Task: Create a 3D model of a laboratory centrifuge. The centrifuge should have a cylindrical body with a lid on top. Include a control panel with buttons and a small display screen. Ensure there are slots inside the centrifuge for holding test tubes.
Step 469:
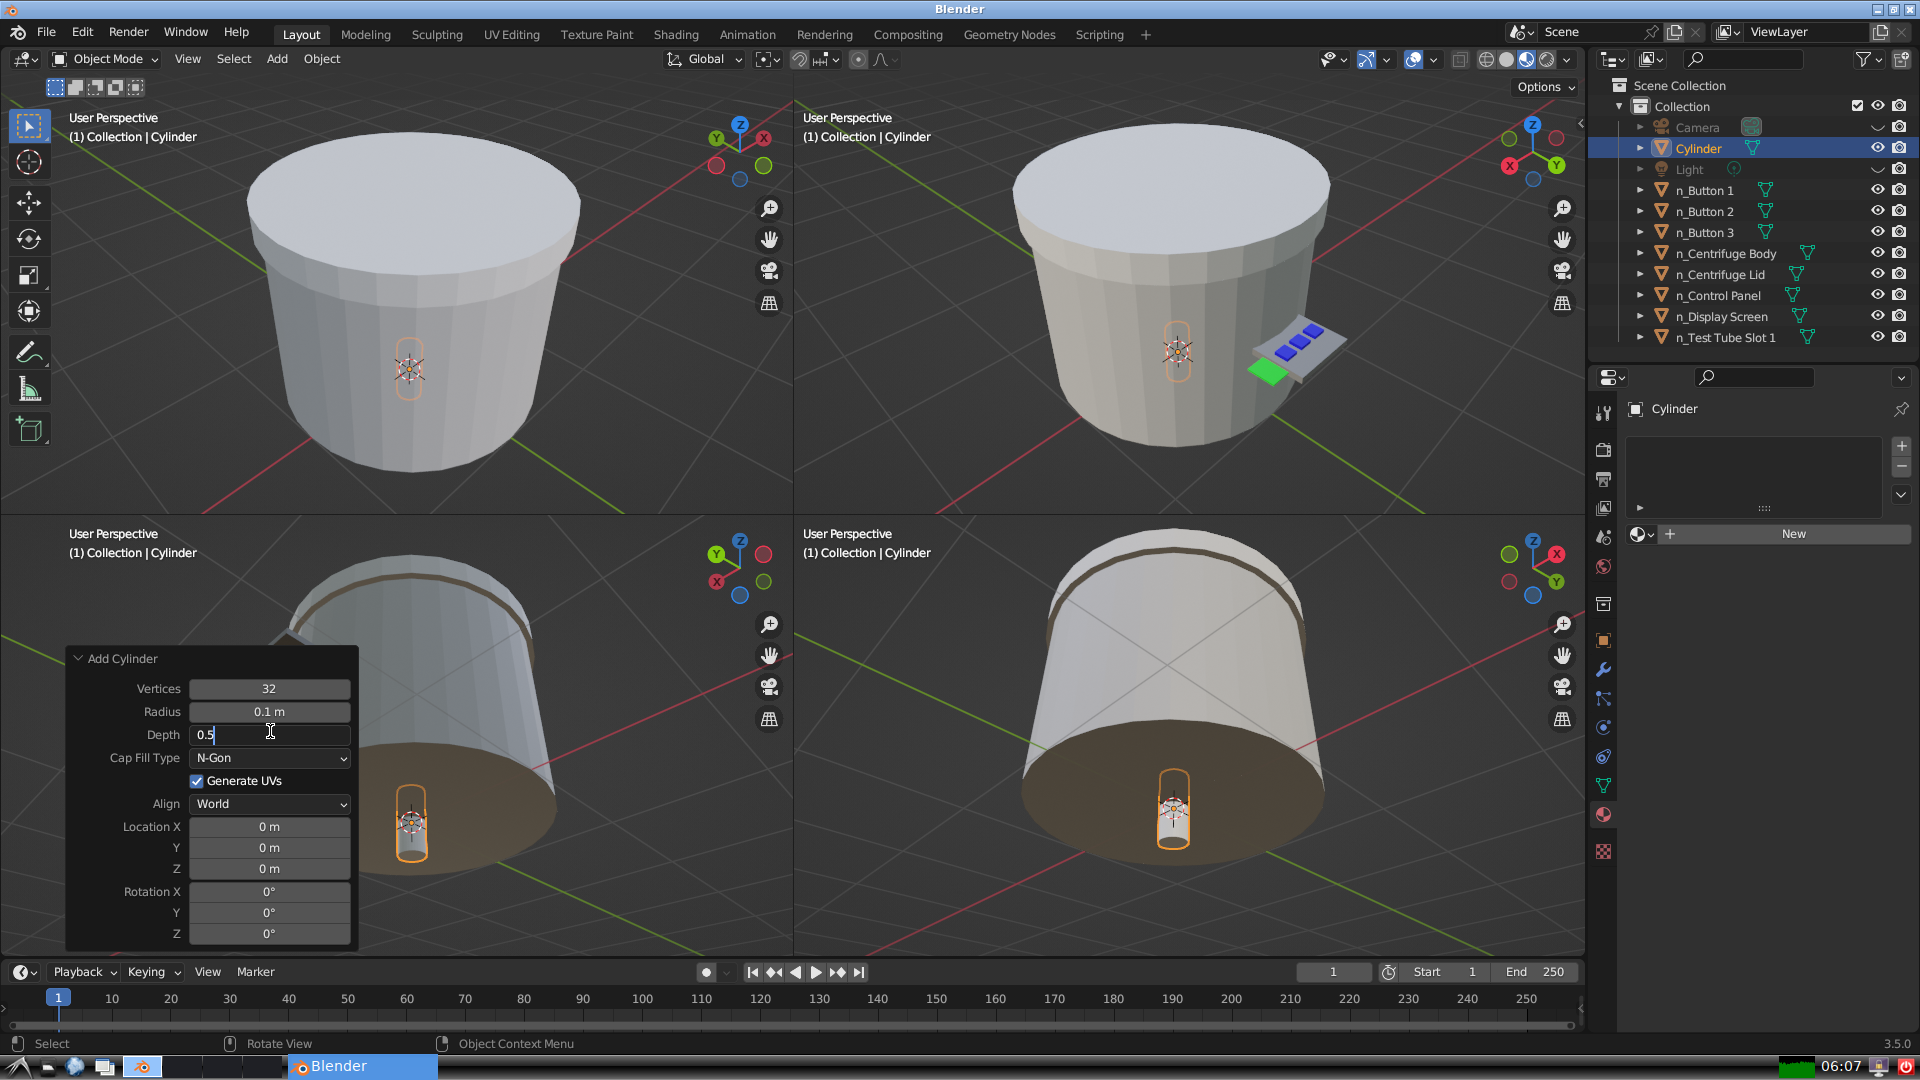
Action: {"key_press": ['Return']}